Field crop: tomato
Growth stage: 1
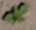
Species: solanum